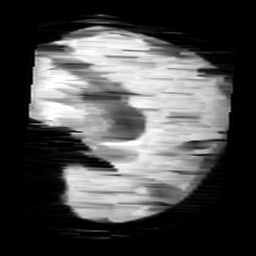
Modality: minIP
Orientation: sagittal
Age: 11
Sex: female
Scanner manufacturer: siemens
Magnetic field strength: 3 T
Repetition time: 0.027 s
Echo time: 0.02 s